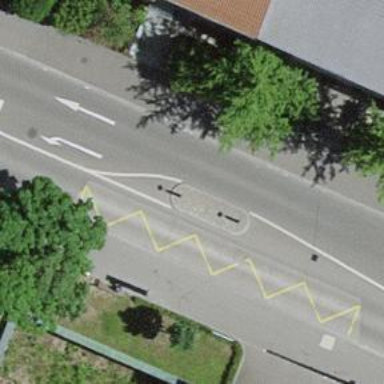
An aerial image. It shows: Traffic calming island.